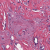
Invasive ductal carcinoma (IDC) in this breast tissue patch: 1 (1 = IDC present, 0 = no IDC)